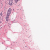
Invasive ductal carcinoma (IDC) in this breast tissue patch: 0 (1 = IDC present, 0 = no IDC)